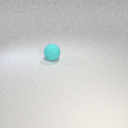
large cyan rubber sphere